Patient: sex M, age 65
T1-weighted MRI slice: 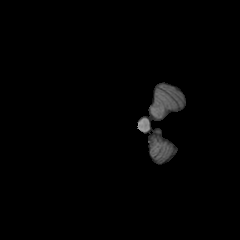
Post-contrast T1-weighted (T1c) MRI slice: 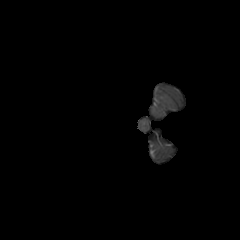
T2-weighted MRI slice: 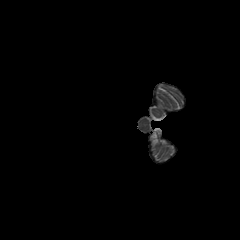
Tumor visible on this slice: no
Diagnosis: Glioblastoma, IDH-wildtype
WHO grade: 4